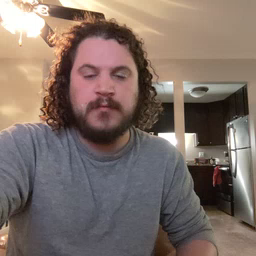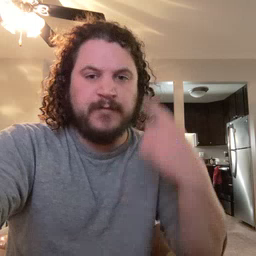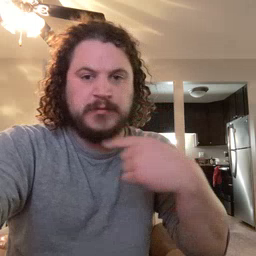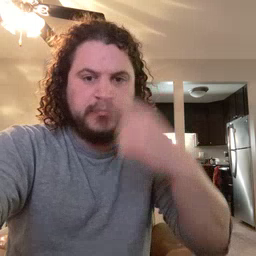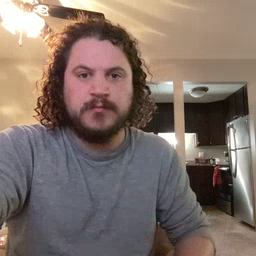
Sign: face